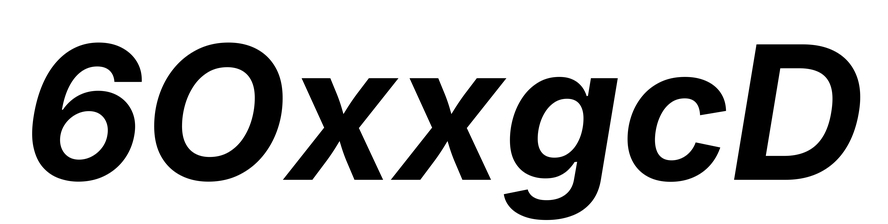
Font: Inter-Italic_Bold_Italic